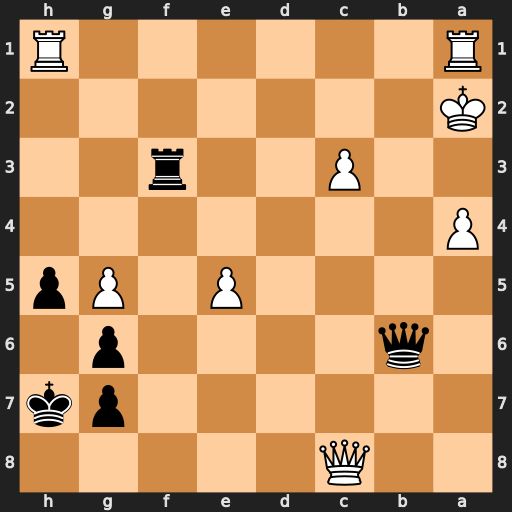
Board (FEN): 2Q5/6pk/1q4p1/4P1Pp/P7/2P2r2/K7/R6R
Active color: b
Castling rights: -
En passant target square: -
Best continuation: Rf2+ Ka3 Qb2#